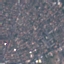
Land use / land cover class: Residential